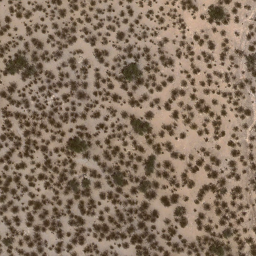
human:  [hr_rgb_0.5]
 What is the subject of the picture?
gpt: chaparral